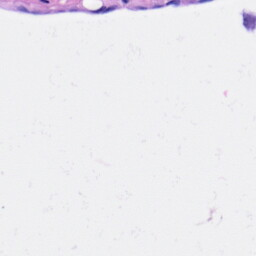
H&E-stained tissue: Heart